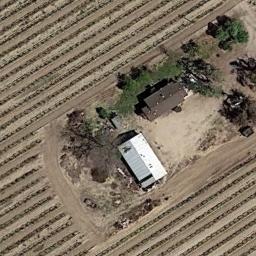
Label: sparse_residential